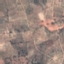
Land use / land cover class: PermanentCrop